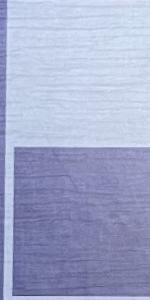
Label: Empty